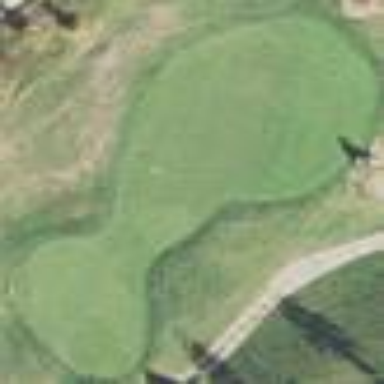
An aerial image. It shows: Green golf area with grass land use.